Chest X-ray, PA view. Patient: 53 years old, sex F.
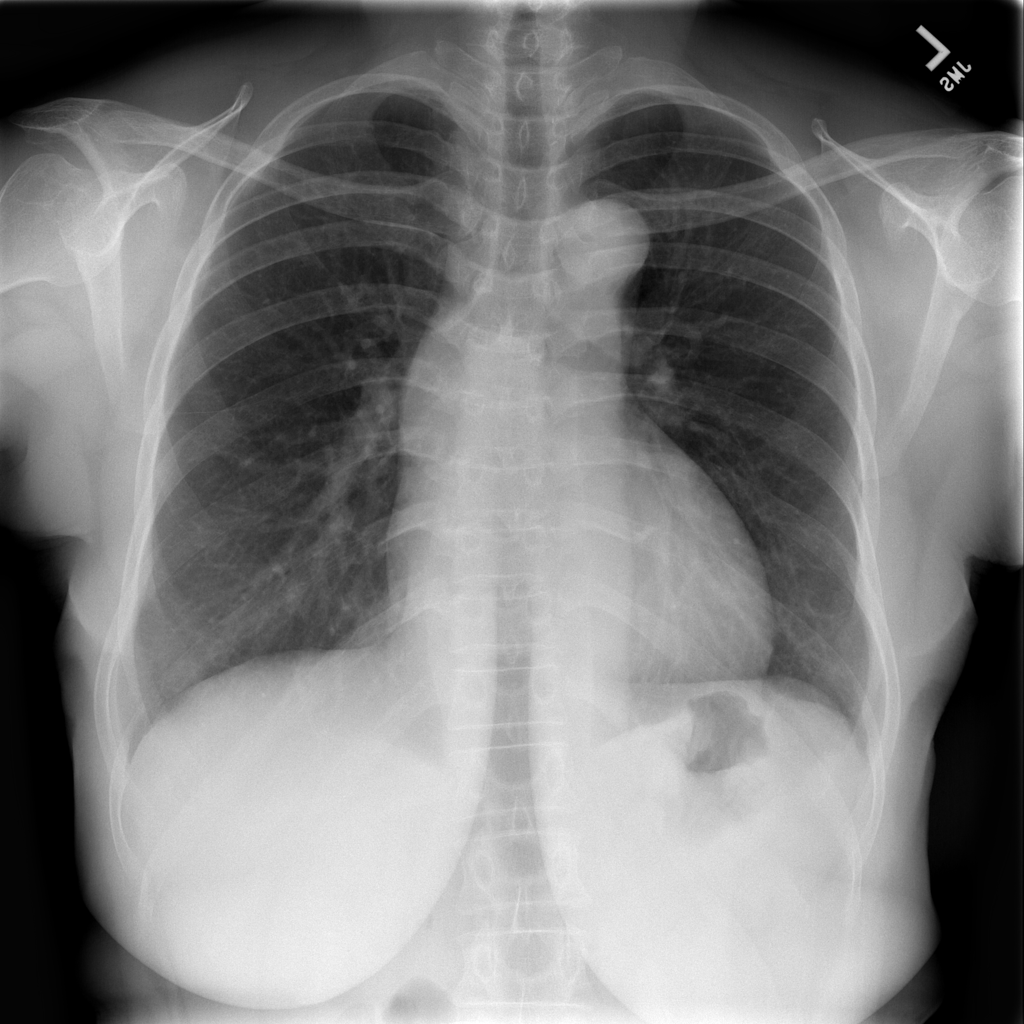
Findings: No Finding